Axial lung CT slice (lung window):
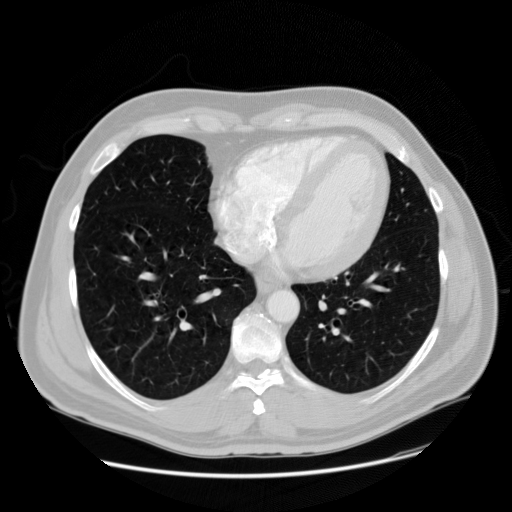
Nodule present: no